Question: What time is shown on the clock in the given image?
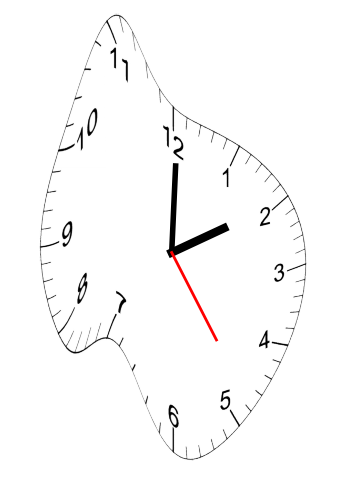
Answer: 02:00:24